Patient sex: F
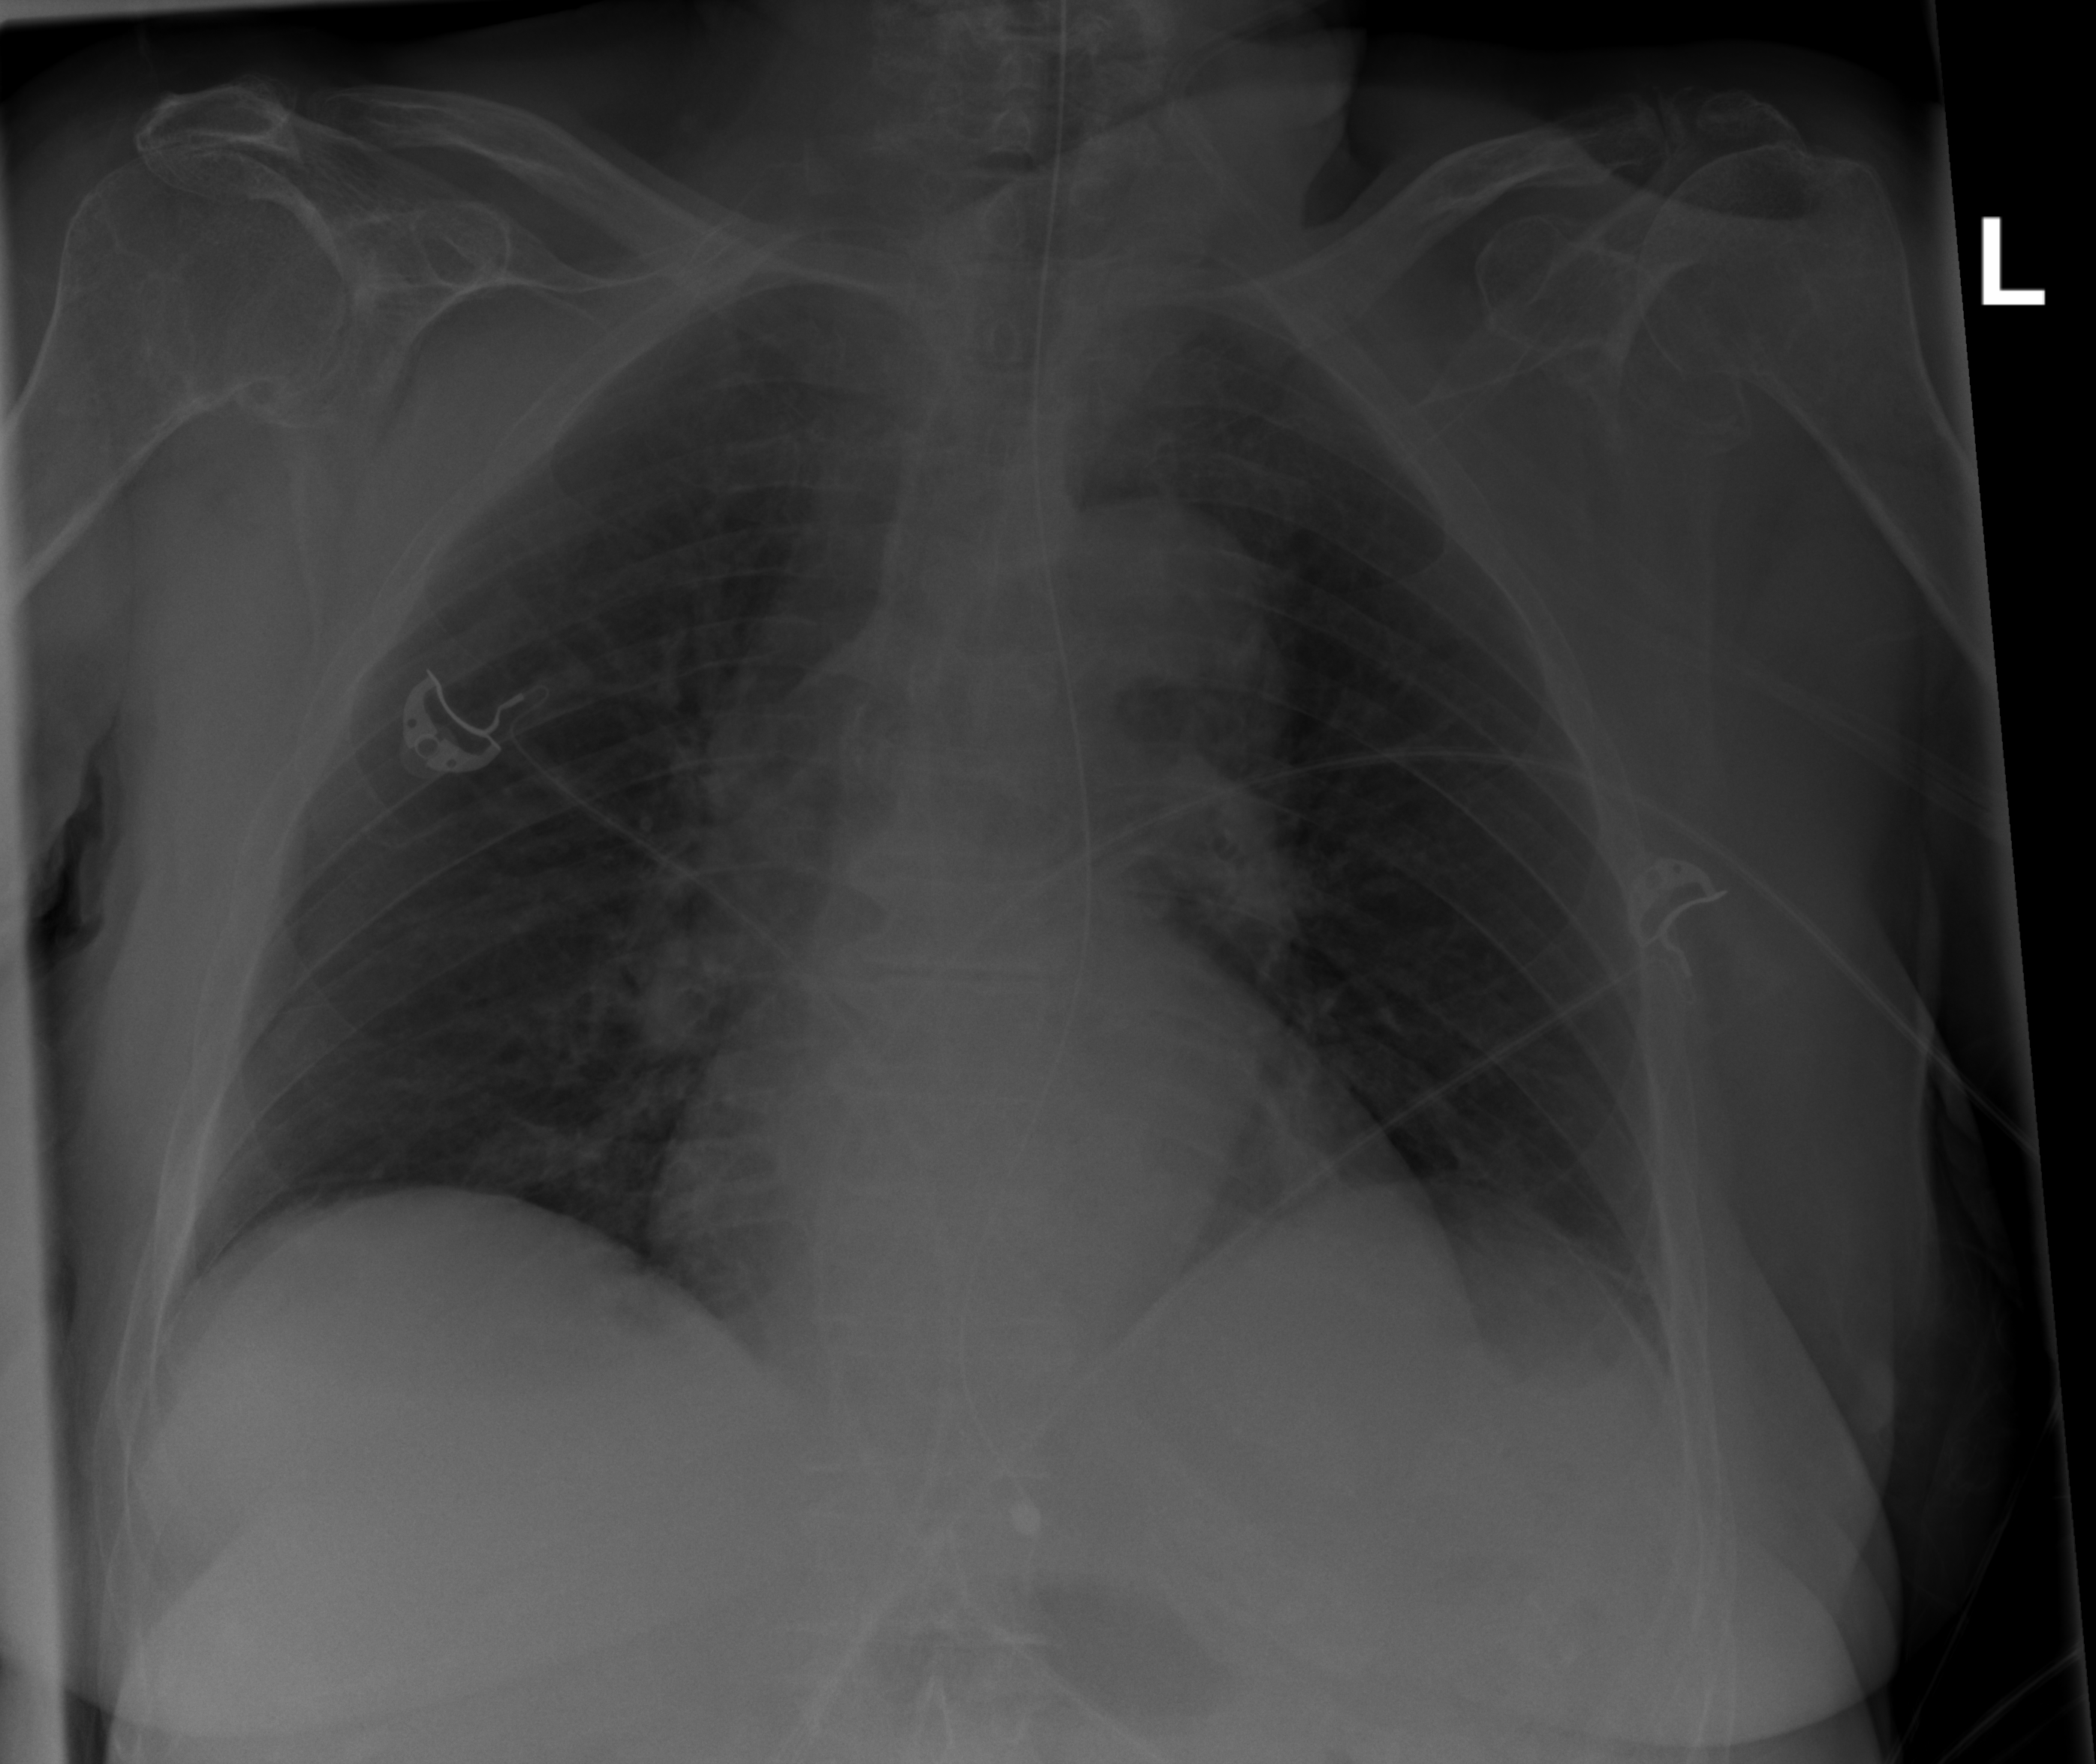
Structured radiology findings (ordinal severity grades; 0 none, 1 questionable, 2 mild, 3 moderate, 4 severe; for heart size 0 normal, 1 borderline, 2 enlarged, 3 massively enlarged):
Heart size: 0
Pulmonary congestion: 0
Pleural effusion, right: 0
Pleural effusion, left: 1
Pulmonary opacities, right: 0
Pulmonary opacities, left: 0
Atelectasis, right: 0
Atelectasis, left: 2